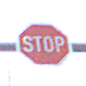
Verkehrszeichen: Stop
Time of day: MorningAfternoon
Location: Outdoor (Suburban)
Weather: PartlyCloudy
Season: NotSpecified
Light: Natural